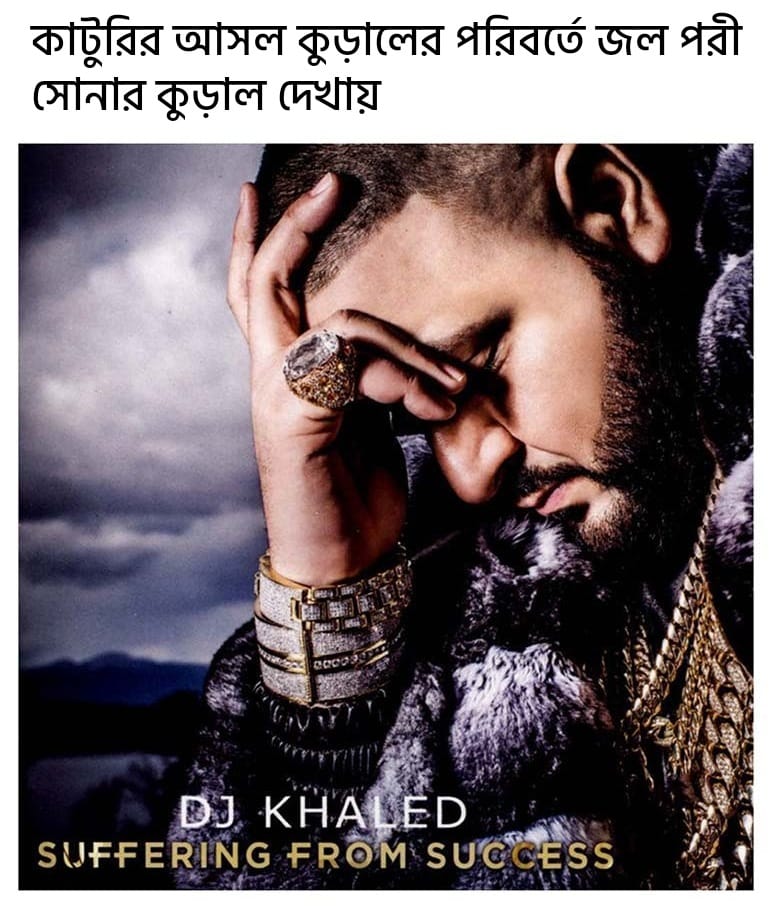
Caption: কাটুরির আসল কুড়ালের পরিবর্তে জল পরী সোনার কুড়াল দেখায়    DJ KHALED SUFFERING FROM SUCCESS
Label: non-hate